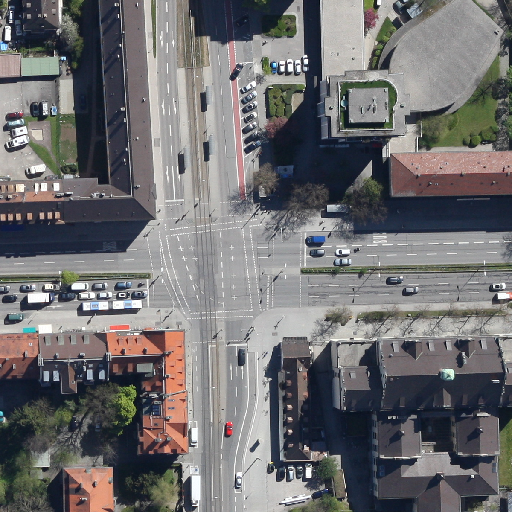
Referring expression: sidewalk along with tree